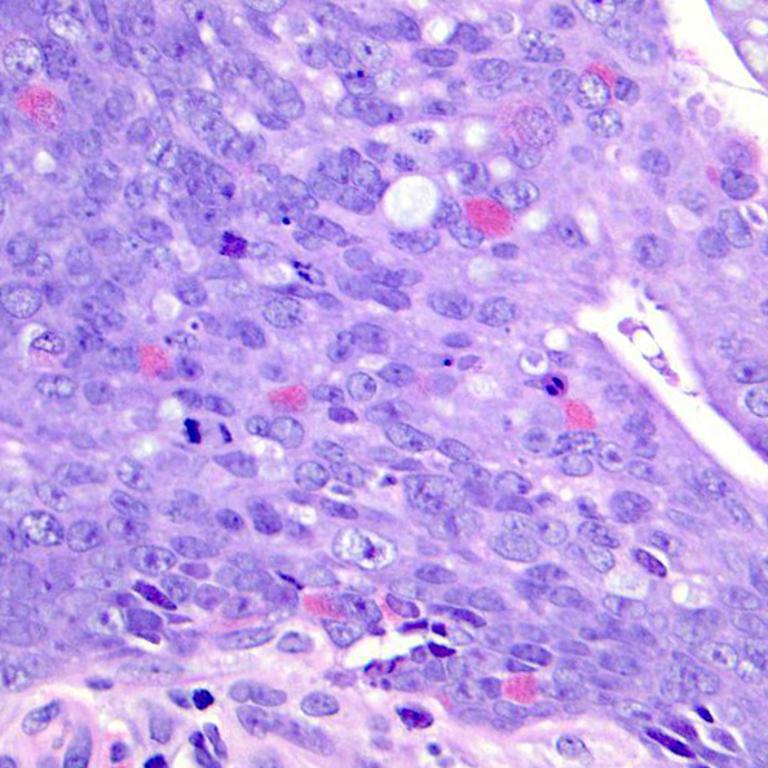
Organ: colon
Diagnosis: adenocarcinomas